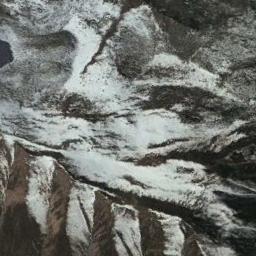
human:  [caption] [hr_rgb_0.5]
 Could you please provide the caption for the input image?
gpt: The snow berg is consist of bare land and white snow .

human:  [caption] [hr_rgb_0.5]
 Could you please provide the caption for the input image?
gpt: White snow and brown bare ground intersect on the snow mountain .

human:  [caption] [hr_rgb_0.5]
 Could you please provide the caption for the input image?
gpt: A lot of snow is on the snowberg .

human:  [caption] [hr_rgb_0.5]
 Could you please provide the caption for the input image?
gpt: The snowberg is covered with snow and ice .

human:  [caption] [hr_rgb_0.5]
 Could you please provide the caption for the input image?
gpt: There are much snow and some bare land on the snowberg .